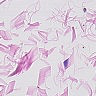
Metastatic tissue present: no